Question: Not sure how I can reproduce this one in jsFiddle but I will try to explain the problem as best I can.
We are importing a purchased font into CSS:
'''
@font-face {
font-family: 'ForoItalicRegular';
src: url('../Fonts/foro_italic/ForoIta-webfont.eot');
src: url('../Fonts/foro_italic/ForoIta-webfont.eot?#iefix') format('embedded-opentype'),
url('../Fonts/foro_italic/ForoIta-webfont.woff') format('woff'),
url('../Fonts/foro_italic/ForoIta-webfont.ttf') format('truetype'),
url('../Fonts/foro_italic/ForoIta-webfont.svg#Foro-ItalicRegular') format('svg');
font-weight: normal;
font-style: normal;
}
'''
Then we apply that font to an input tag with a placeholder attribute:
'''
.m_hdr_glb_search input { width:230px; margin:0; padding:13px 0px 12px 5px; text-overflow:ellipsis; background:transparent; color:#221b33; font-size:0.750em; font-family:ForoItalicRegular,Georgia,serif; border:none; }
'''
Our website supports French so the problem text is showing up when French accented characters are introduced to the placeholder:
'''
<input type="text" placeholder="Quartier, ville ou numero">
'''
Here is the result:

After careful inspection and some testing I have discovered that the accented "e" in the word "numero" is being degraded down the font stack to Georgia.
The only cause I can think of is that the accented character is not available in that size, but after more testing this is just not the case. I can size the imported font to any size in other tags (i.e. - div, p, span,etc) and the accented characters will not degrade to Georgia.
It only happens in the placeholder attribute of the input tag. I am able to reproduce in all major browsers.
Is this an oversight with the implementation of the placeholder attribute?
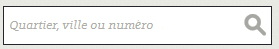
Answer: Turns out Font Squirrel generator was not configured properly when the web font files were being generated.
The following Font Squirrel options must be selected in order for the correct language glyphs to be generated:
Click on the radio buton and selected the following options:
: Mac Roman
: Selected all checkboxes in this section
: English, French,
I replaced my old web font files with the newly generated web fonts and the French characters showed up no problem.